【题型】选择题　【知识点】解析几何　【难度】easy
已知圆 \(C: (x-1)^2 + (y-m)^2 = 4\)，直线 \(l: x + y - 4 = 0\)。若过直线 \(l\) 上任意一点 \(A\) 都能作圆 \(C\) 的两条切线，切点为 \(P, Q\)，且 \(\angle PAQ < \dfrac{\pi}{3}\)，则实数 \(m\) 的取值范围是（）

\vspace{1em}

A. \((-3, 3)\)

B. \(\left(-4\sqrt{2}, 4\sqrt{2}\right)\)

C. \(\left(-\infty, -2 - 2\sqrt{3}\right) \cup \left(2 + 2\sqrt{3}, +\infty\right)\)

D. \(\left(-\infty, 3 - 4\sqrt{2}\right) \cup \left(3 + 4\sqrt{2}, +\infty\right)\)
【解答】
【答案】D

【分析】由题意得圆心 \((1,m)\) 到直线 \(l\) 的距离
\[
d = \frac{|m-3|}{\sqrt{2}} > \frac{2}{\sin \frac{\pi}{6}} = 4,
\]
解该不等式即可得解。

【详解】因为圆 \(C: (x-1)^2 + (y-m)^2 = 4\) 的半径为 \(2\)，

且过直线 \(l\) 上任意一点 \(A\) 都能作圆 \(C\) 的两条切线，切点为 \(P, Q\)，且 \(\angle PAQ < \dfrac{\pi}{3}\)，

所以圆心 \((1,m)\) 到直线 \(l\) 的距离
\[
d = \frac{|m-3|}{\sqrt{2}} > \frac{2}{\sin \frac{\pi}{6}} = 4,
\]
解得 \(m < 3 - 4\sqrt{2}\) 或 \(m > 3 + 4\sqrt{2}\)。

\vspace{1em}

\vspace{1em}

故实数 \(m\) 的取值范围是 \(\left(-\infty, 3 - 4\sqrt{2}\right) \cup \left(3 + 4\sqrt{2}, +\infty\right)\)。

故选：D
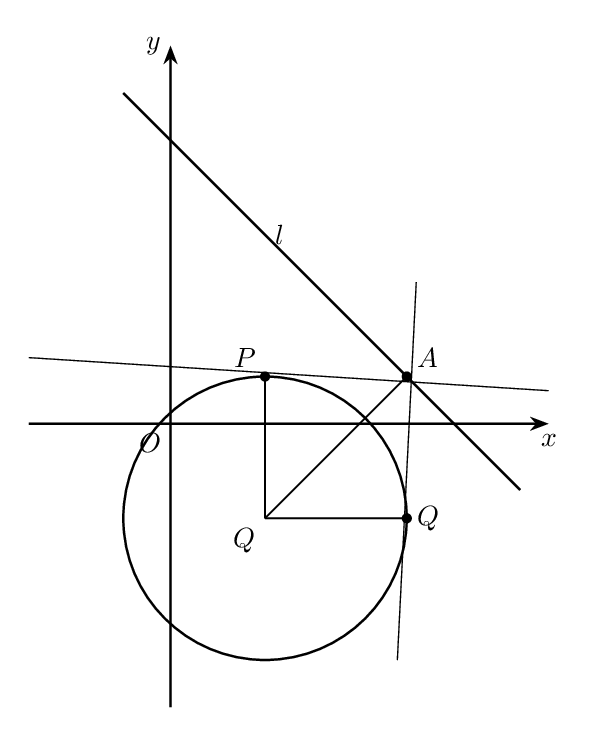